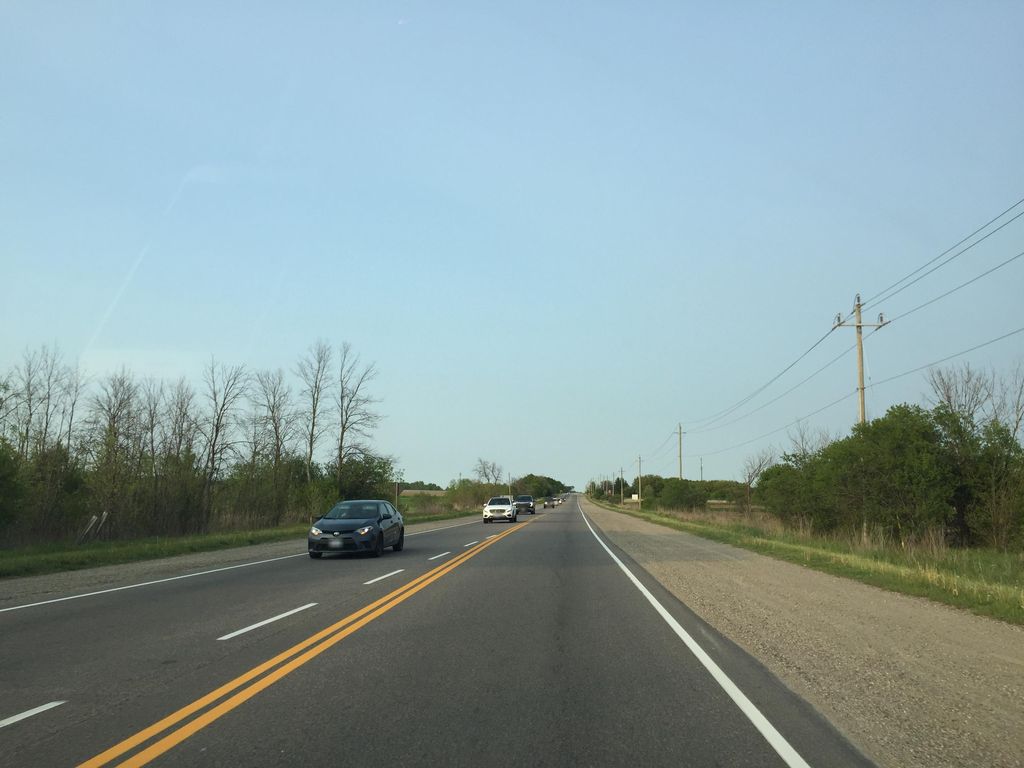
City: kitchener-waterloo